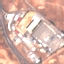
Land use / land cover: Industrial